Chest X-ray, PA view. Patient: 28 years old, sex F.
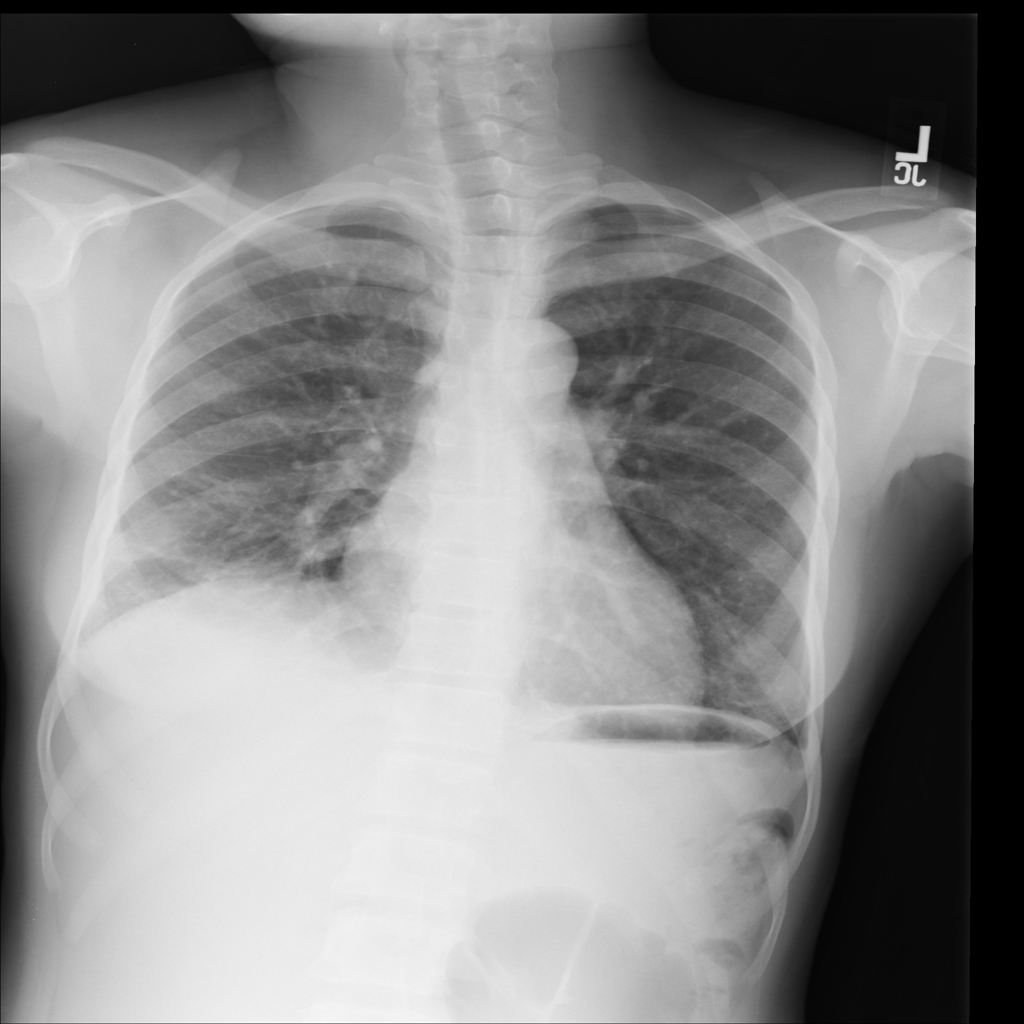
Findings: Infiltration